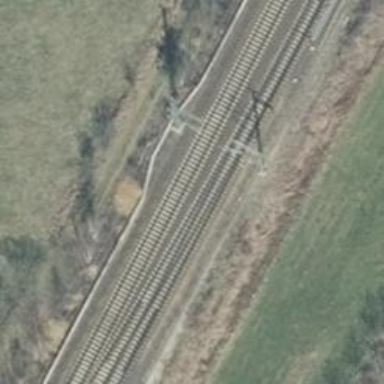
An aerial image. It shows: Railway track with contact line for electrification.